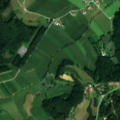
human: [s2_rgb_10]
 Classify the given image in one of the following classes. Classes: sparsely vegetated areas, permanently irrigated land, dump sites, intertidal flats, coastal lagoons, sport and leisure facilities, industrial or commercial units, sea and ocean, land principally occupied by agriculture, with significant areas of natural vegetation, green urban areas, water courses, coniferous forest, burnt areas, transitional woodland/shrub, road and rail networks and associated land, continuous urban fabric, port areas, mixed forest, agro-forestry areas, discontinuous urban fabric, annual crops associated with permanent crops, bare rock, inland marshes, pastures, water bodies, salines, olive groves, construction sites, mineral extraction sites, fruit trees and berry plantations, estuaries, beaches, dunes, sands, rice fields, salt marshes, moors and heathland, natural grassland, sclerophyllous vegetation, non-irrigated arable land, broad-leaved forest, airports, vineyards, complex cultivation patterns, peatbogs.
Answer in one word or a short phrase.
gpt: non-irrigated arable land, complex cultivation patterns, broad-leaved forest